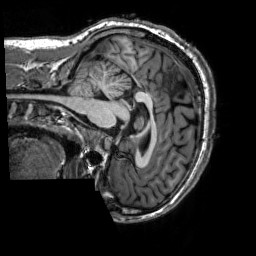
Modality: T1w
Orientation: sagittal
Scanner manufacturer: siemens
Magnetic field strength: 3 T
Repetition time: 2.3 s
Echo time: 0.00302 s